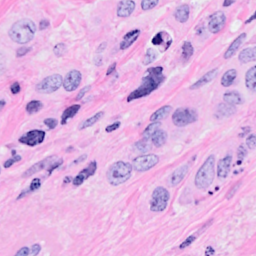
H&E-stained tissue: Breast